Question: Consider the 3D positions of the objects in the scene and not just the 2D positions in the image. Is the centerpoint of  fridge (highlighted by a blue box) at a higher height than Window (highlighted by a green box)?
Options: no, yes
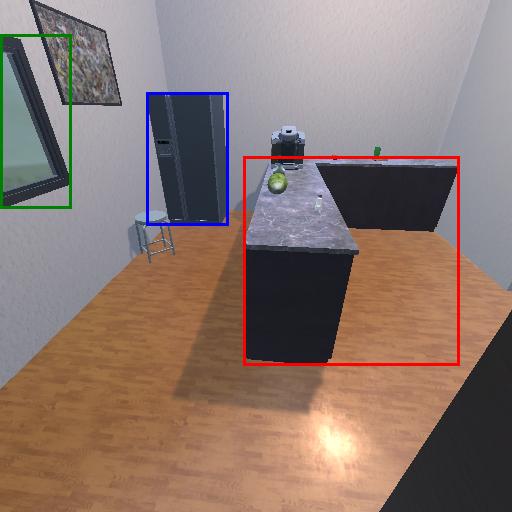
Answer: no